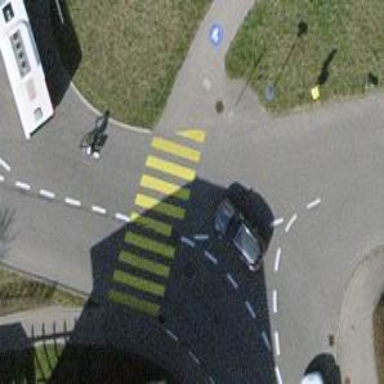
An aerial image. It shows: Marked crossing on the road.